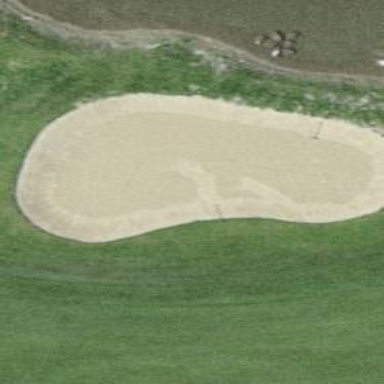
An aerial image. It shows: Sand bunker on golf course.